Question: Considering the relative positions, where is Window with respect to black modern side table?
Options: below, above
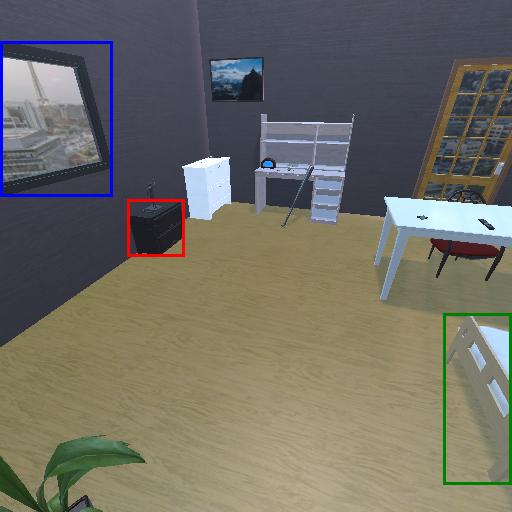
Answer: below